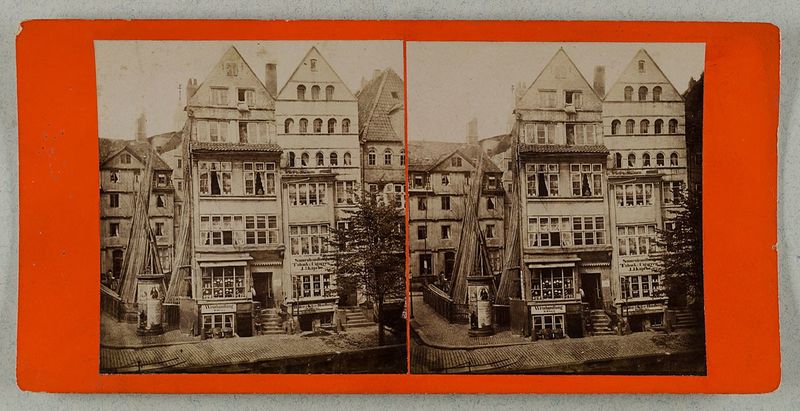
Titel: Hamburg, Rödingsmarkt 51/ 52
Künstler: Johann Jacob Köpcke
Standort: Hamburg
Institution: Museum für Kunst und Gewerbe Hamburg
Schlagwörter: haus, architektur, bild, fassade, laden, fotografie, photographie, wohnhaus, architekturfotografie, etagenhaus, albumin, stereofotografie, historische, stereophotographie, architekturphotographie, bildwerke, angewandte und bildende kunst, hessische systematik, schwarzweißpositivverfahren, silbersalzverfahren, schwarzweißfotografie, gebäude, örtlichkeit, straße, stätte, wohngebäude, geschäft, straßen, plätze, albuminpapier, stereoskopische, stereoskopisches, litfaßsäule, plakatsäule